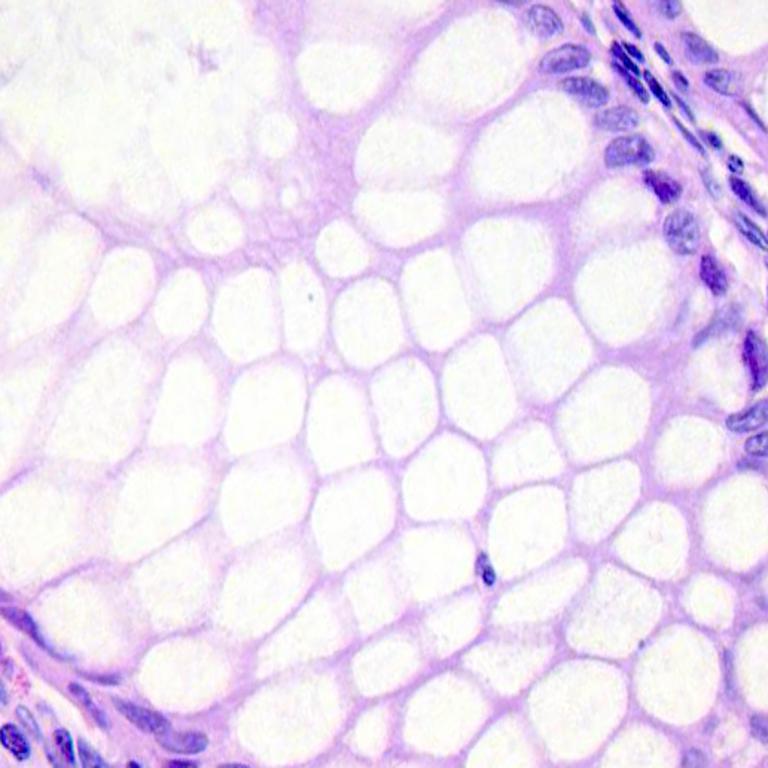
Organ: colon
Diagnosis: benign